Interaction volume radius: 10 \u00c5
Interaction volume height: 10 \u00c5
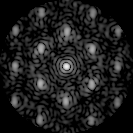
Disorder parameter: 0.3914